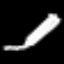
Label: pencil